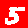
Digit: 5